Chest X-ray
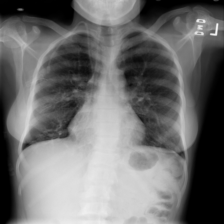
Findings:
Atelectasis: negative
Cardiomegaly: negative
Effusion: negative
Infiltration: negative
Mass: negative
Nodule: negative
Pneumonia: negative
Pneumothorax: negative
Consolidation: negative
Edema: negative
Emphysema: negative
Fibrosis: negative
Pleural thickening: negative
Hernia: negative